Aerial crown-view tile of a tropical tree (Barro Colorado Island, Panama), acquired 20250512:
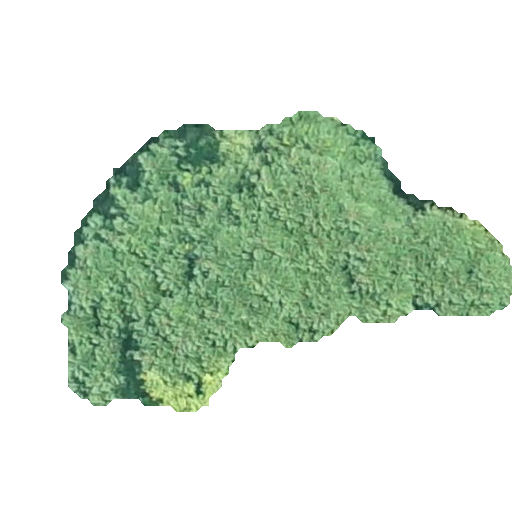
Species: Jacaranda copaia
GBIF accepted scientific name: Jacaranda copaia
Crown area: 123.685 m²